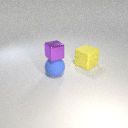
small purple metal cube above large blue rubber sphere